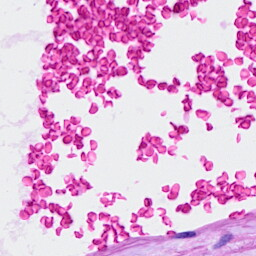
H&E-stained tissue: Ovarian